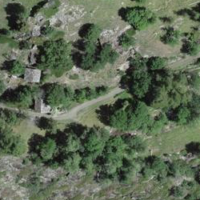
EUNIS habitat code: 52
Species observed at this site:
Laserpitium latifolium